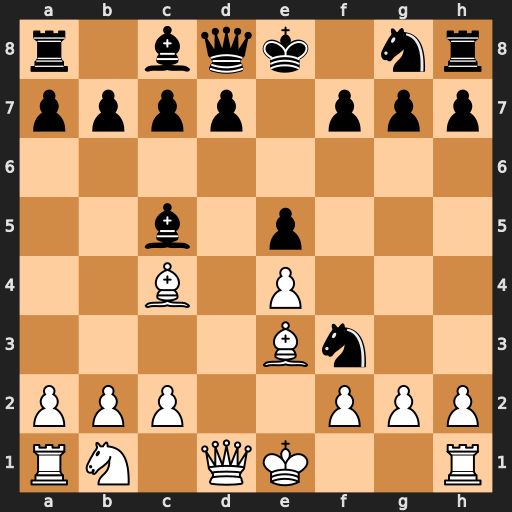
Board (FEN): r1bqk1nr/pppp1ppp/8/2b1p3/2B1P3/4Bn2/PPP2PPP/RN1QK2R
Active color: w
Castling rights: KQkq
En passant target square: -
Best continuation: Qxf3 Nf6 Bxc5